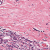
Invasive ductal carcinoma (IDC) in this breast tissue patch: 1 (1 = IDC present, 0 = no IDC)